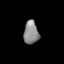
Tissue: lung
Cell type: Others
Senescence score: 0.2043
Nuclear area (px): 338
Mean DAPI intensity: 138.675